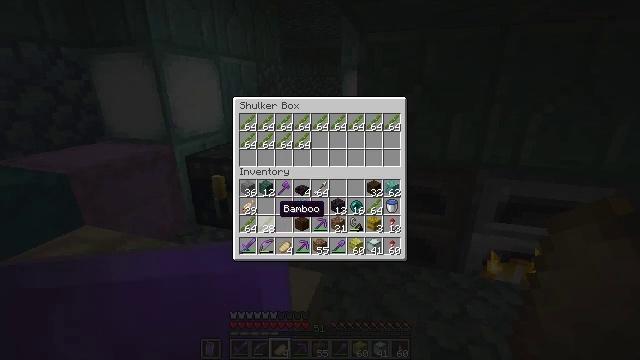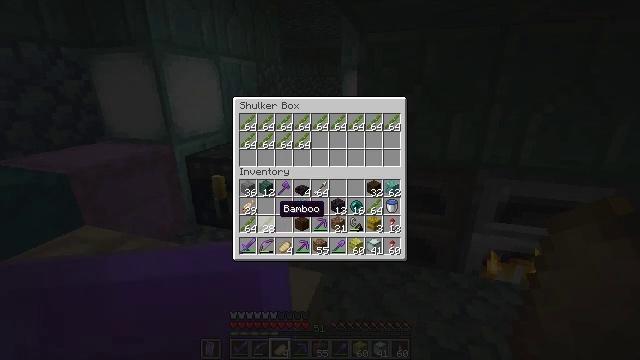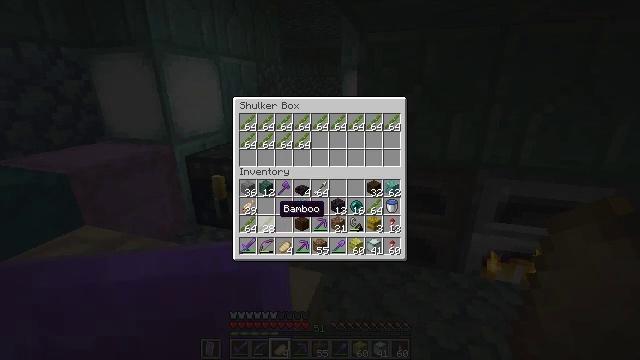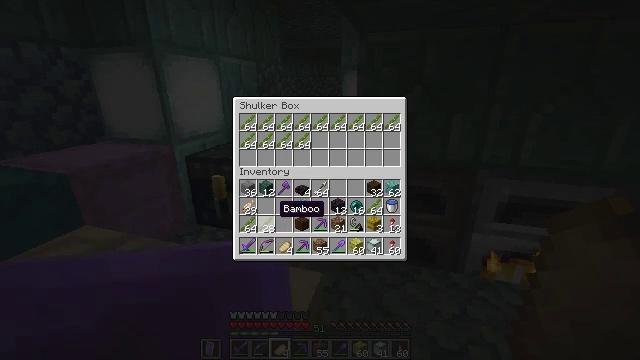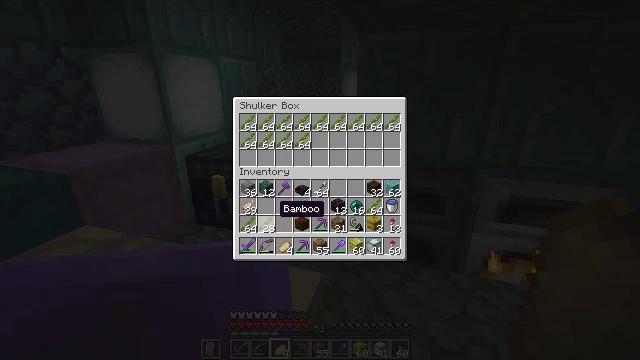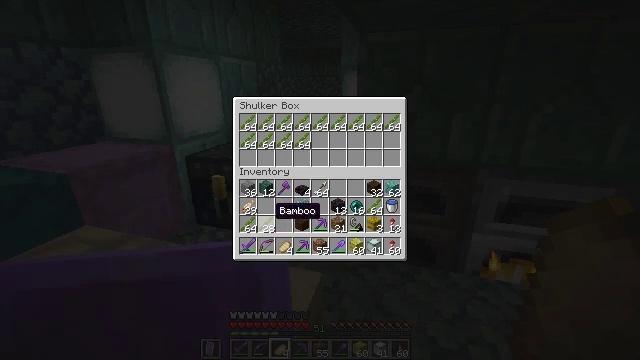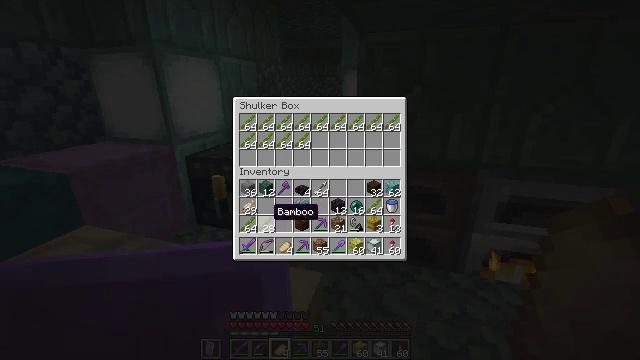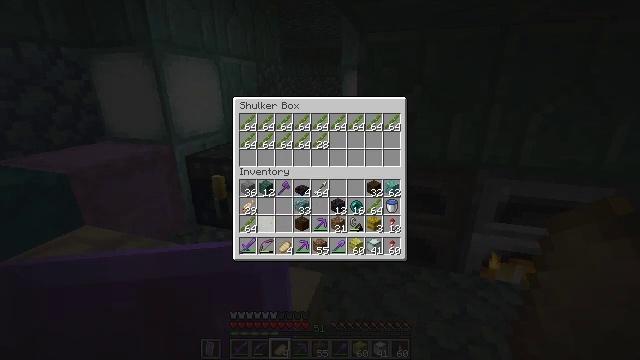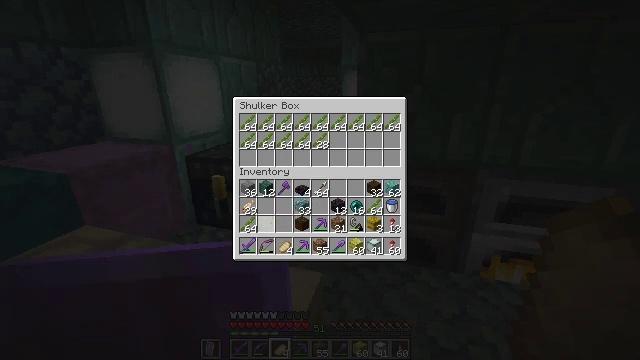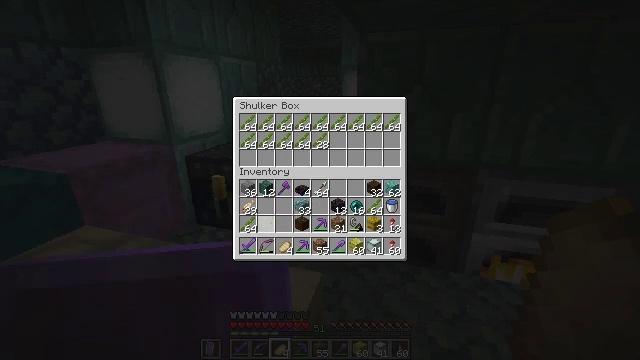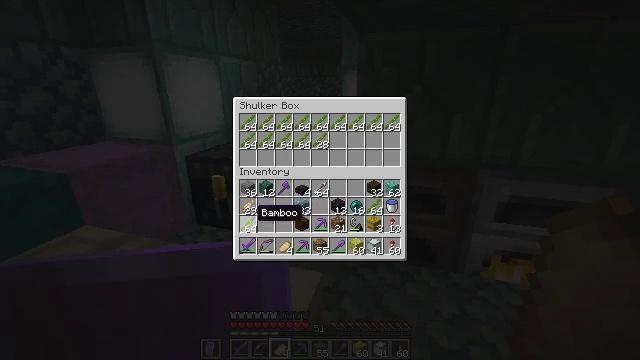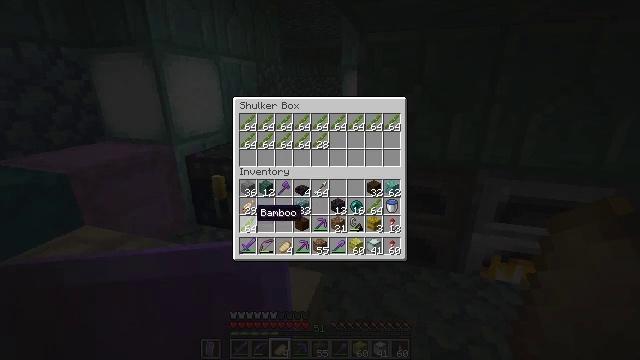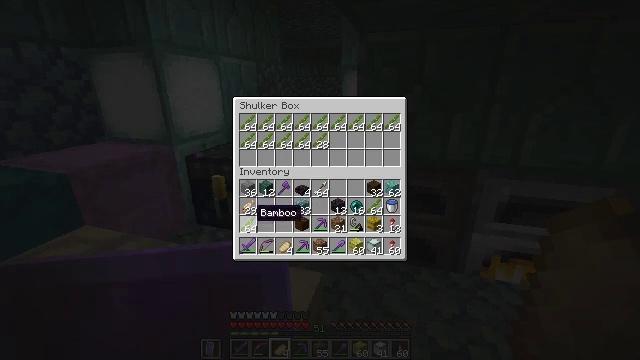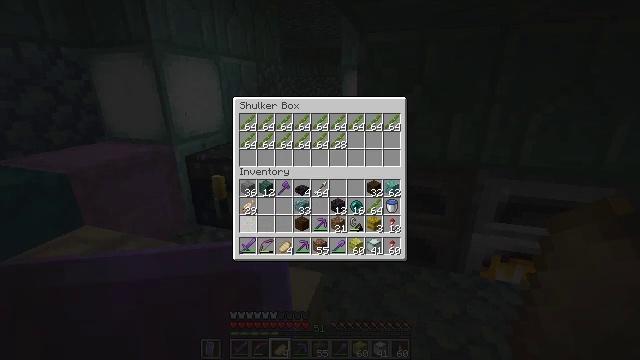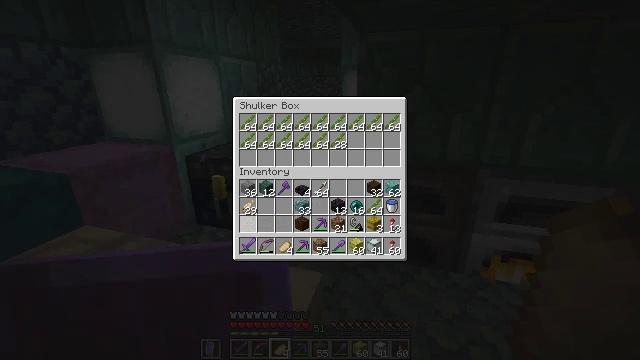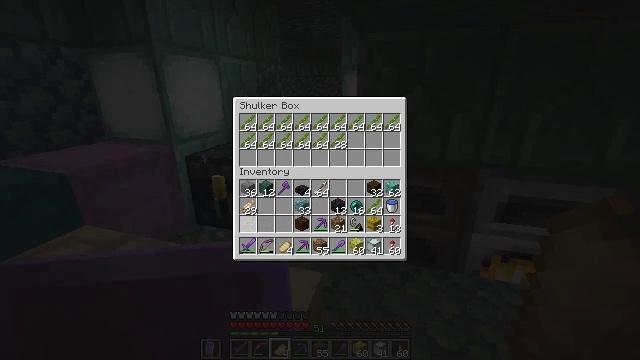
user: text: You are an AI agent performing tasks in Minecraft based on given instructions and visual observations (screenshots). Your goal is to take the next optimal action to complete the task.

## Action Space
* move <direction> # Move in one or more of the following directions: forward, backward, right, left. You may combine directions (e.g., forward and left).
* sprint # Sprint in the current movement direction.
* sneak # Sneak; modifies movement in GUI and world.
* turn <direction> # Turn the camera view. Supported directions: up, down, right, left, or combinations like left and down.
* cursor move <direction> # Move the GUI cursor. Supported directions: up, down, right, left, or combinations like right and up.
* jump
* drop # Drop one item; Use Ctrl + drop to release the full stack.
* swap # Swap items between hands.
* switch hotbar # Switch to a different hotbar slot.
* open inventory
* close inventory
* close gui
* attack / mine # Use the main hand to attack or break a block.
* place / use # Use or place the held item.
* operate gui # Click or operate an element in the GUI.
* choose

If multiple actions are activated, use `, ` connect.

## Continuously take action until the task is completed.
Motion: motion action
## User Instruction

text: craft item sponge
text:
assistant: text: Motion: sneak
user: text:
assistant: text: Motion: sneak
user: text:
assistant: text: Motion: sneak
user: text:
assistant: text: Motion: sneak
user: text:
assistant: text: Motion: sneak
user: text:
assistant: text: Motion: sneak
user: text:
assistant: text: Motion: sneak, attack / mine
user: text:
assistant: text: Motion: sneak, attack / mine
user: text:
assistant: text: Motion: sneak, turn left, attack / mine
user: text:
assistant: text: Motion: sneak, turn left
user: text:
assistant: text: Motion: sneak
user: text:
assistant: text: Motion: sneak
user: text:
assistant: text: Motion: sneak, attack / mine
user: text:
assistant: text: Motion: sneak, attack / mine
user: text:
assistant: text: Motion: sneak, attack / mine
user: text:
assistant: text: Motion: sneak
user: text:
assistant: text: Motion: sneak
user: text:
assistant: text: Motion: sneak
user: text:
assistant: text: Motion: sneak
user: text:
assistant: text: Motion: no_op
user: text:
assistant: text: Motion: no_op
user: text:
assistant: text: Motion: no_op
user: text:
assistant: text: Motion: no_op
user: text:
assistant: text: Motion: no_op
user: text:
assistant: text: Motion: no_op
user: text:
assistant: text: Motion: no_op
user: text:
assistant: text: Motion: no_op
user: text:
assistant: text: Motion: no_op
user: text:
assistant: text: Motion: no_op
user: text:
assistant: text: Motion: no_op